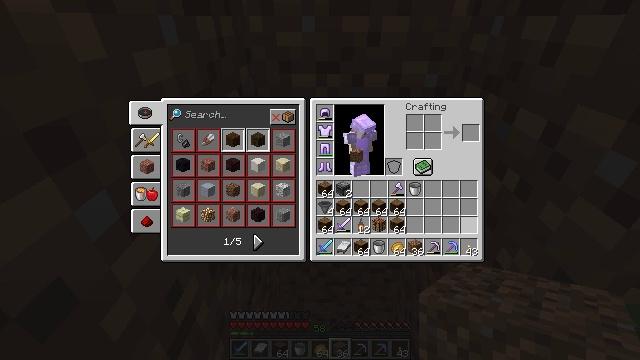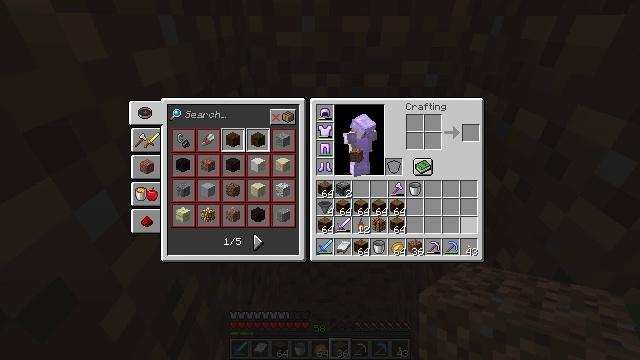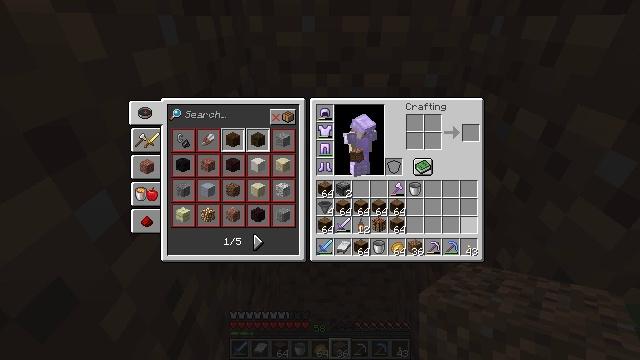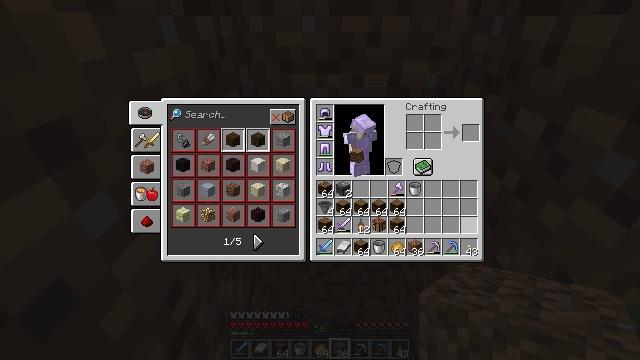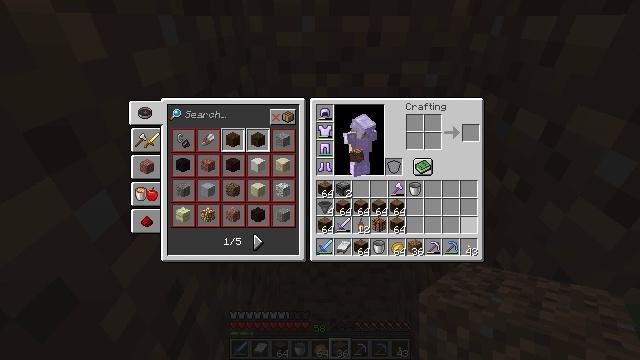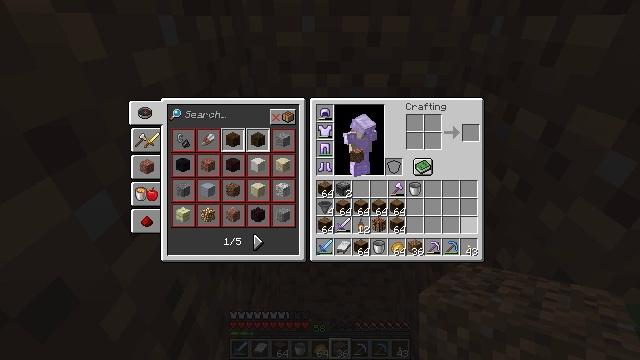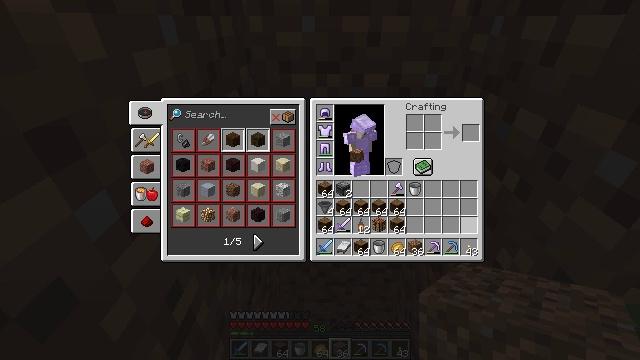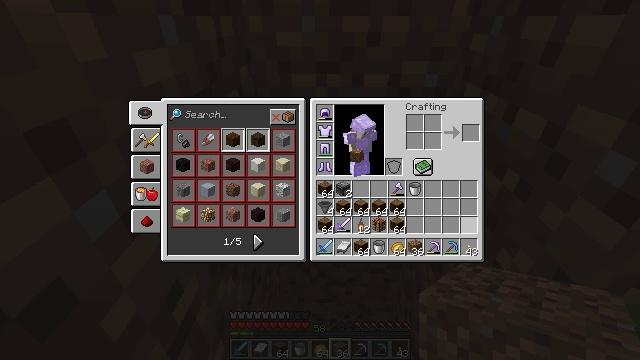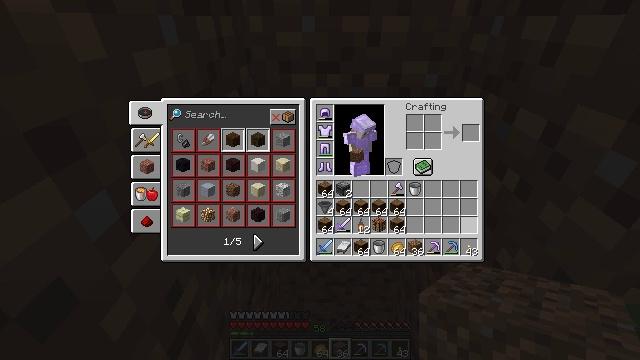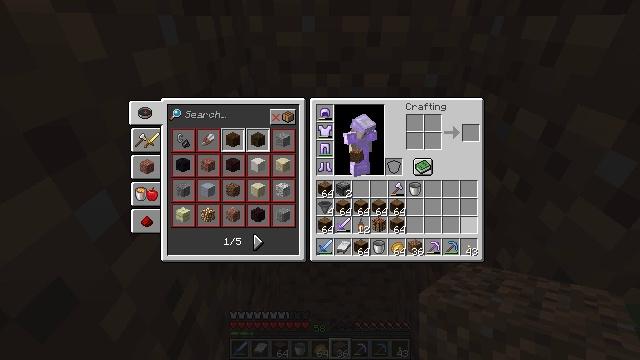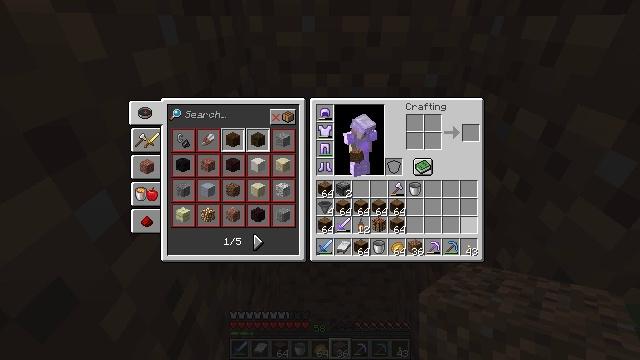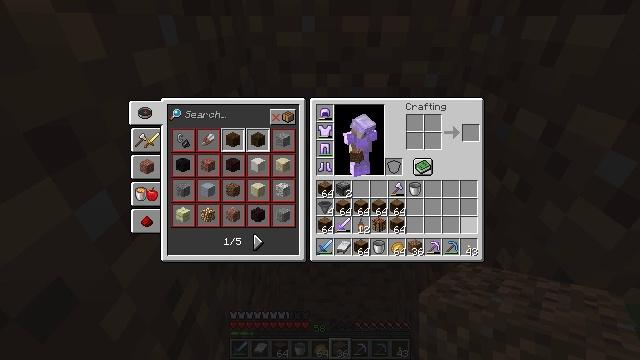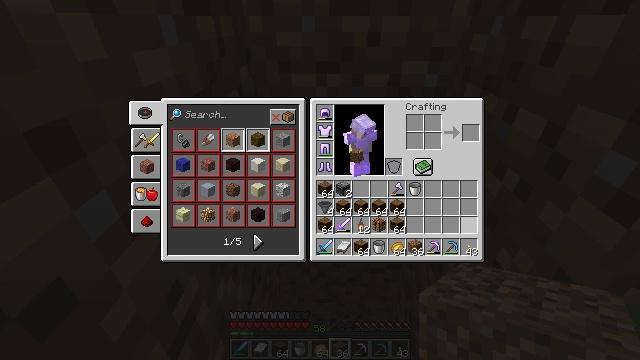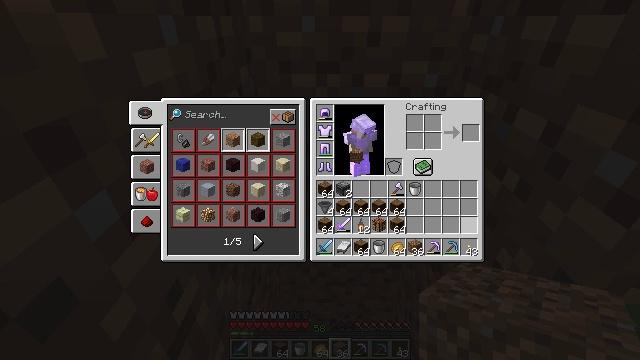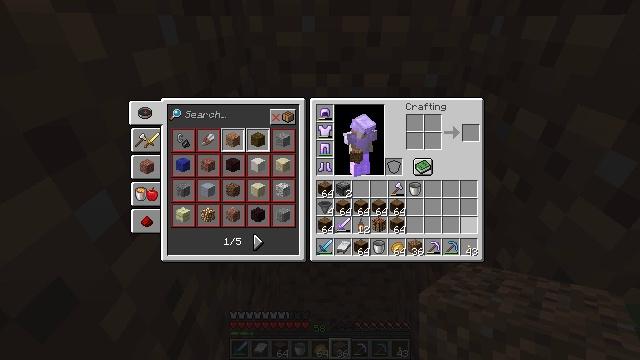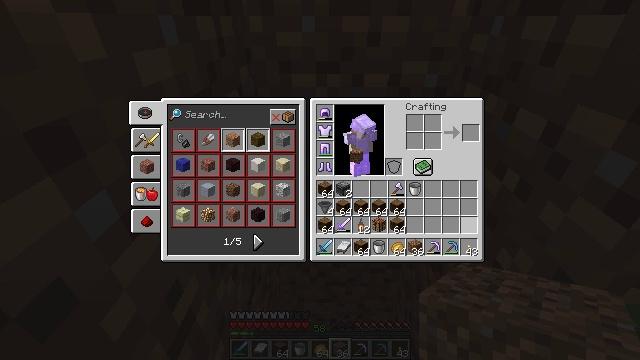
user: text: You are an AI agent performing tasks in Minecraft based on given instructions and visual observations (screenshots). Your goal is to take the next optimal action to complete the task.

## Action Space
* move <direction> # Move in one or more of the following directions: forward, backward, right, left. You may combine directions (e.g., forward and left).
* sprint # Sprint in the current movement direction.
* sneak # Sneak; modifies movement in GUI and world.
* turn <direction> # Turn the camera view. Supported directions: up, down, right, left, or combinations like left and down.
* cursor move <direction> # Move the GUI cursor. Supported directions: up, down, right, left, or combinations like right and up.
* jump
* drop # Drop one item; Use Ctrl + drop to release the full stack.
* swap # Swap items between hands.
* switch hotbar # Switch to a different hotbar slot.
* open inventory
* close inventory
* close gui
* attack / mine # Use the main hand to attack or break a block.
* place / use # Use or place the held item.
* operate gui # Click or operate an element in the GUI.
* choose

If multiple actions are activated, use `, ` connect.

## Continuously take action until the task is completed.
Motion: motion action
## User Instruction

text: Drop a spruce log.
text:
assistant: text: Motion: no_op
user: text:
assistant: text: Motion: no_op
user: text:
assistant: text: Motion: no_op
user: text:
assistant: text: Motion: no_op
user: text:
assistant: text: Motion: no_op
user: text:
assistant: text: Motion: no_op
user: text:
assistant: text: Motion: no_op
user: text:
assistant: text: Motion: no_op
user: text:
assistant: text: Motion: no_op
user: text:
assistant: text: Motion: no_op
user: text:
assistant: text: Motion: no_op
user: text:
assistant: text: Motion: no_op
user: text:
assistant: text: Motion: no_op
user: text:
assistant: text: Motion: no_op
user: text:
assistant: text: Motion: no_op
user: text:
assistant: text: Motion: no_op
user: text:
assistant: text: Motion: no_op
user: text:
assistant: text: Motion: no_op
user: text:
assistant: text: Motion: no_op
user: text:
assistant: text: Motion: no_op
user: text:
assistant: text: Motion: no_op
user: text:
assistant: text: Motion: no_op
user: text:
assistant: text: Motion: no_op
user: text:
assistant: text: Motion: no_op
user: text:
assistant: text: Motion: no_op
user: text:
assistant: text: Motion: no_op
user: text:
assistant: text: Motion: no_op
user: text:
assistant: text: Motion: no_op
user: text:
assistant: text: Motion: no_op
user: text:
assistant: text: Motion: no_op